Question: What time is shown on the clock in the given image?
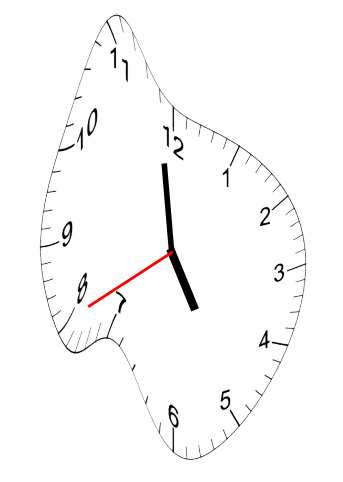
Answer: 04:58:40